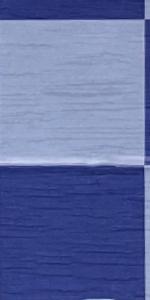
Label: Empty